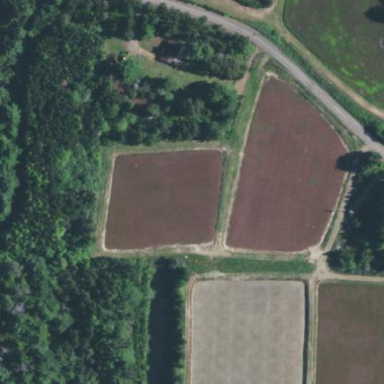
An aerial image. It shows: Farmland with cranberries as the main crop.